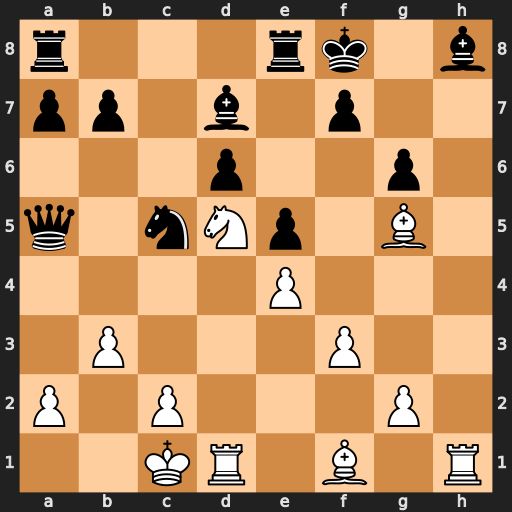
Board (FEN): r3rk1b/pp1b1p2/3p2p1/q1nNp1B1/4P3/1P3P2/P1P3P1/2KR1B1R
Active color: w
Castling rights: -
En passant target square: -
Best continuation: Rxh8+ Kg7 Bf6#